Question: I want to select multiple images from gallery and want to upload but before uploading I want to add a cancel button which help's user in deleting the image/image's after selection if user wants to. So how can I add a cancel button on image view ? I've tried the below code for adding button but when I select the multiple image's or single image then this button is not visible.
'''
UIImage *imgview1=(UIImage*)[UIImage imageNamed:@"overlay.png"];
UIButton *button = [UIButton buttonWithType:UIButtonTypeRoundedRect];
//[button addTarget:self action:@selector(aMethod:) forControlEvents:UIControlEventTouchDown];
[button setImage:imgview1 forState:UIControlStateNormal];
button.frame = CGRectMake(25, 25, 60, 60);
[_scrollView addSubview:button];
'''
I want to make the User Interface of the page like this image!

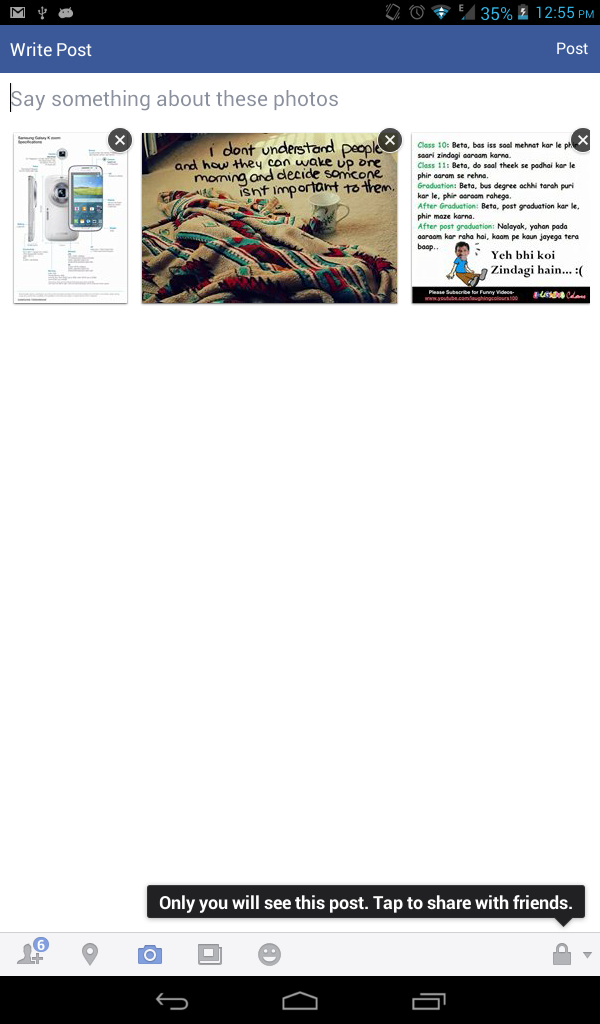
Answer: Unfortunately I can't comment yet, but could you provide a bit more clarification?
My understanding from the question is that you would like to have a scroll view with many buttons in it (the buttons will be selectable images), and on those buttons you would like to add an (x) button like in the image that will respond to taps.
If that is your question then I think the simplest answer is to add another button as a subview of the image when it is selected. When that subview button is tapped you can respond in a method like below:
'''
(void)xTapped:(UIButton *)xButton
{
UIButton *myImage = xButton.superview;
// then unselect the superview here
}
'''